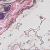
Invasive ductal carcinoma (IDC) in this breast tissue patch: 0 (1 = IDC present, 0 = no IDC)